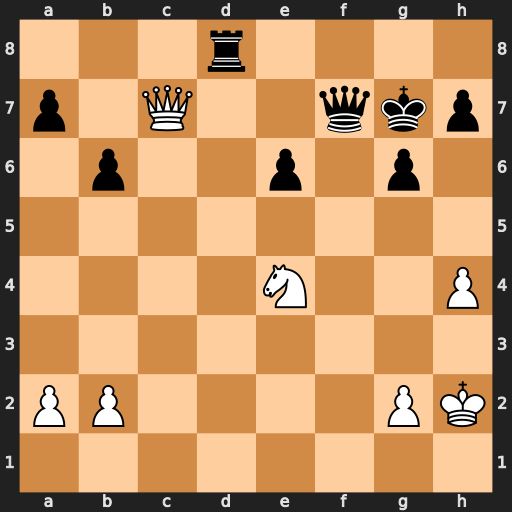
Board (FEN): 3r4/p1Q2qkp/1p2p1p1/8/4N2P/8/PP4PK/8
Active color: w
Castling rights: -
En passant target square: -
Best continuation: Qxd8 Qf4+ Ng3